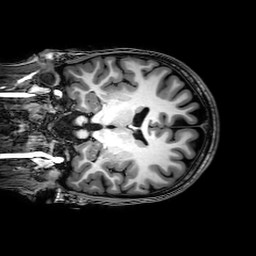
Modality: T1w
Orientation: coronal
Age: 20
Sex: male
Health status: healthy
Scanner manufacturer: philips
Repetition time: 0.008124 s
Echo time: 0.00372 s